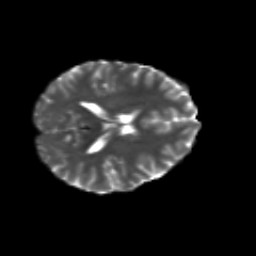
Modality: T2w
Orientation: axial
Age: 19
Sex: female
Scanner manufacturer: siemens
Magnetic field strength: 3 T
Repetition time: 8.8 s
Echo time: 0.085 s